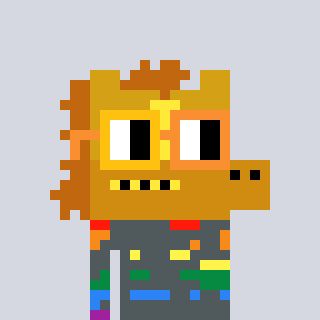
a pixel art character with square yellow and orange glasses, a yellow horse-shaped head and a blue-colored body on a cool background